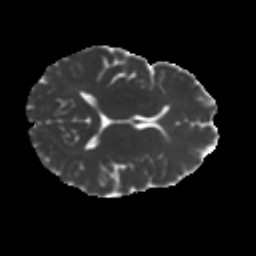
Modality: MD
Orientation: axial
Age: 34
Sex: female
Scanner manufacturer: ge
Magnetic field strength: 3 T
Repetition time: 7.8 s
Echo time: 0.0606 s